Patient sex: M
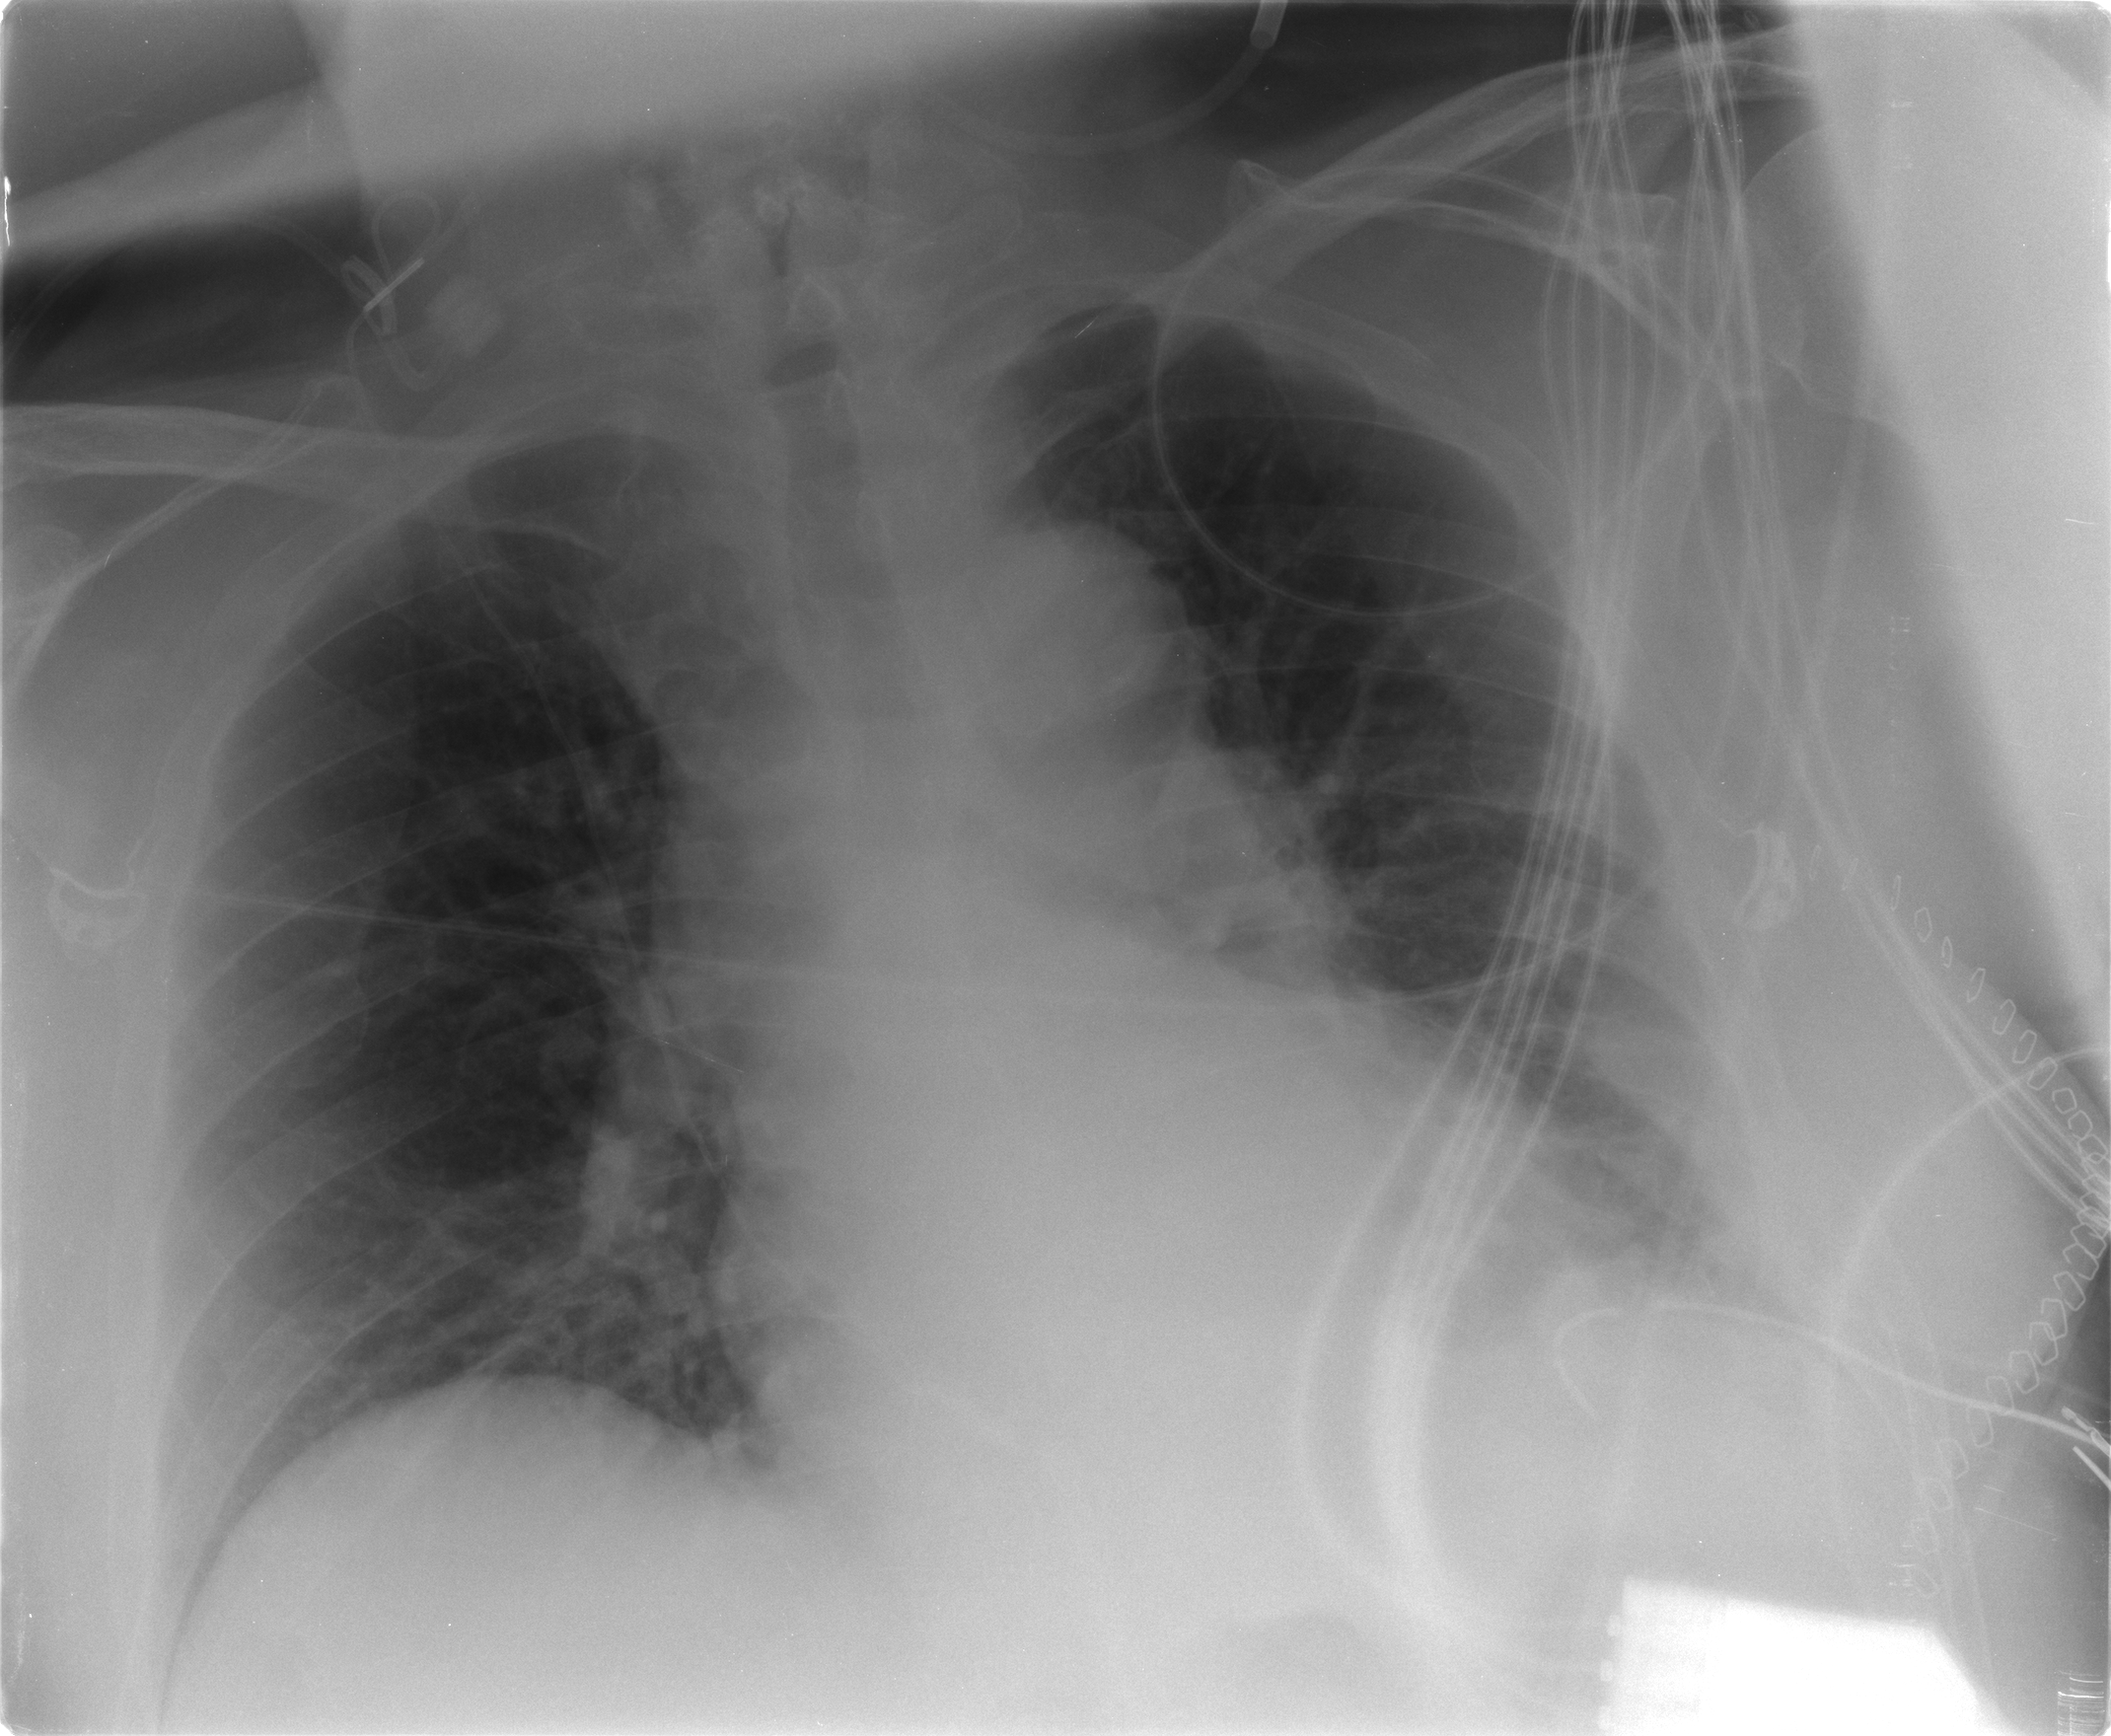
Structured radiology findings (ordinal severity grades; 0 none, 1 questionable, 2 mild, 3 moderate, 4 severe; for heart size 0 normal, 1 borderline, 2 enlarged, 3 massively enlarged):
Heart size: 0
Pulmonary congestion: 2
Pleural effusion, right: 2
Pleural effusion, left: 2
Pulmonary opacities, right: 0
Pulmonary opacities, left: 2
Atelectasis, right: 2
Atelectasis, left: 3